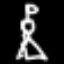
Label: angel